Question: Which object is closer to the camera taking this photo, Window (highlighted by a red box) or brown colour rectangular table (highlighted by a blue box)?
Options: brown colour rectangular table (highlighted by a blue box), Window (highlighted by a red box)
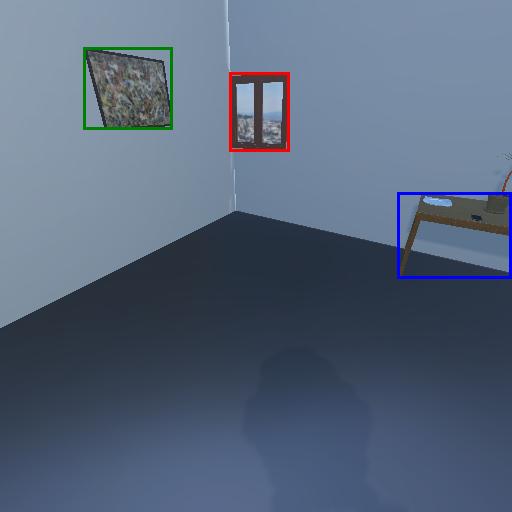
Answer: brown colour rectangular table (highlighted by a blue box)